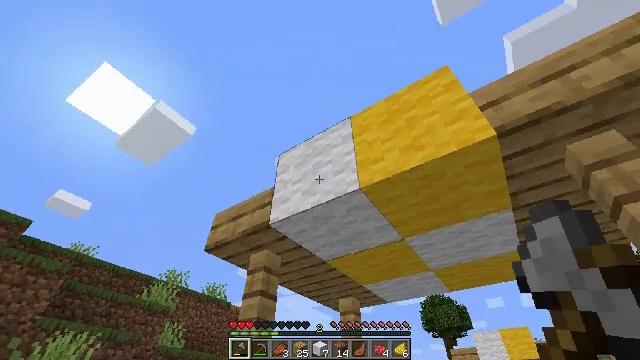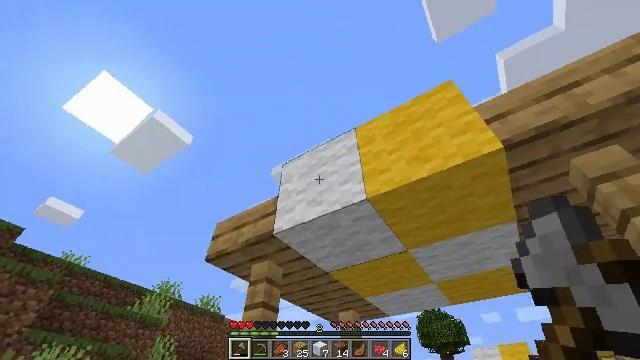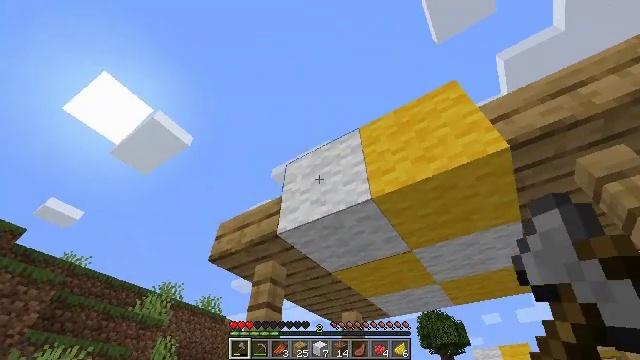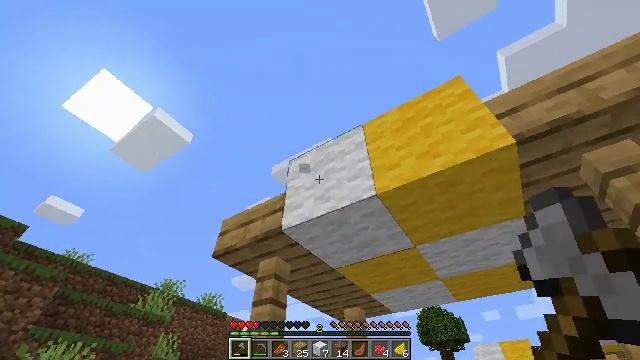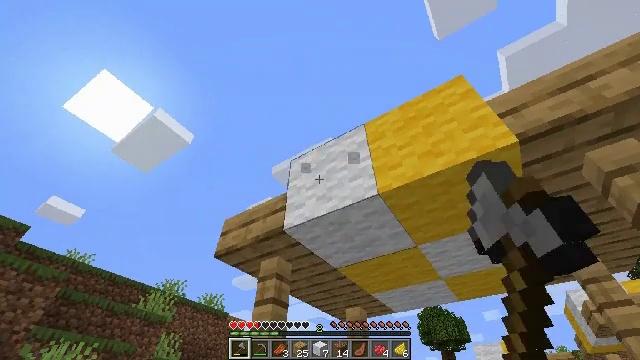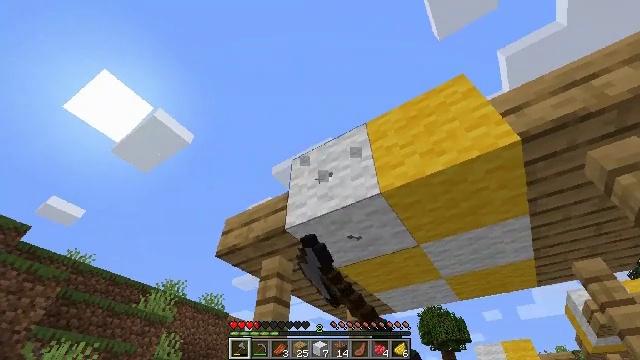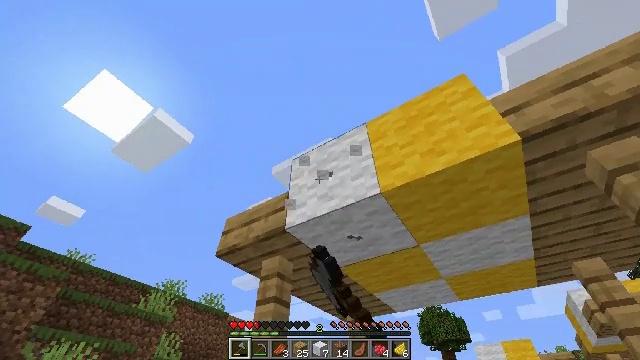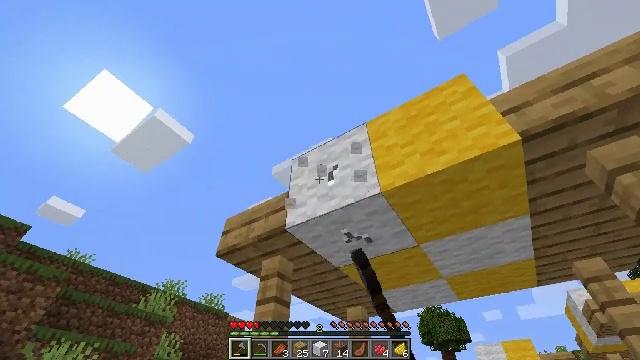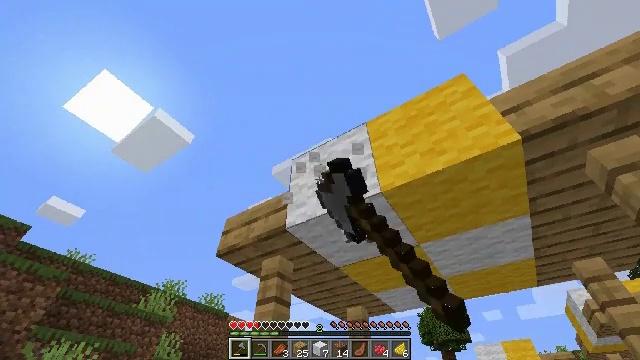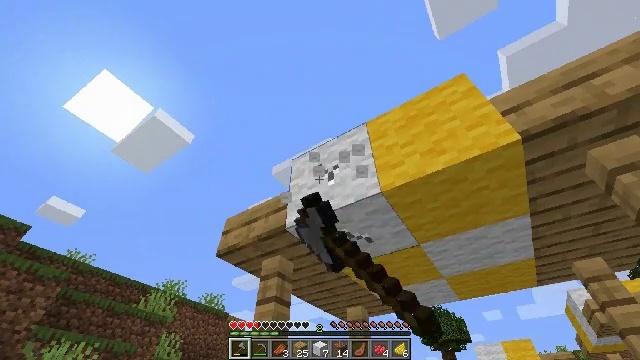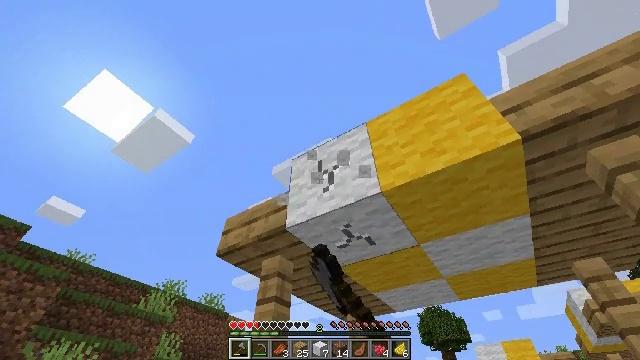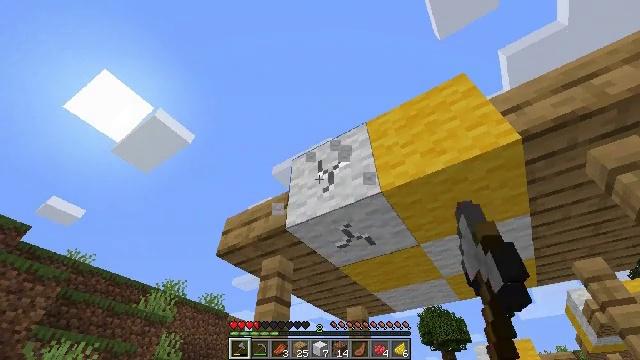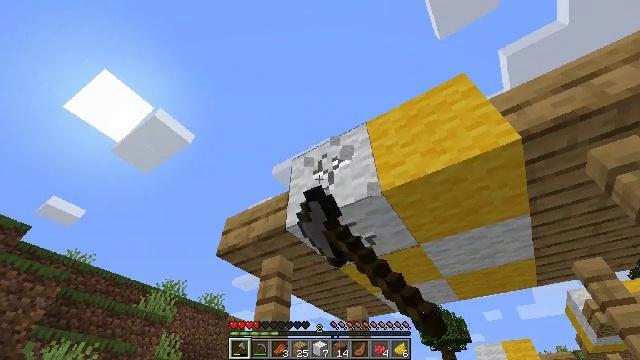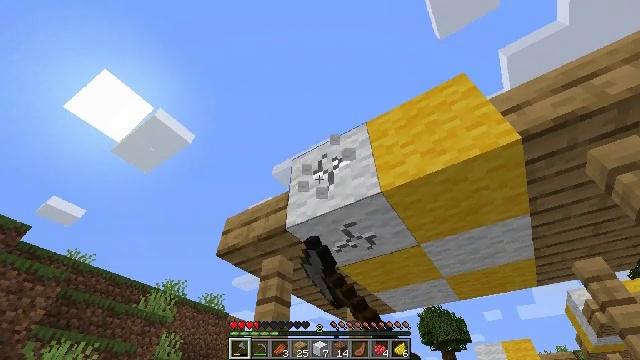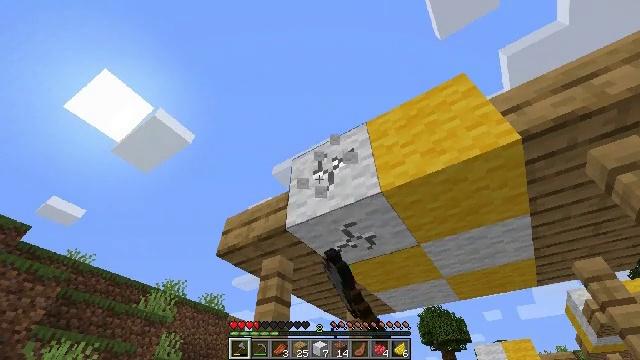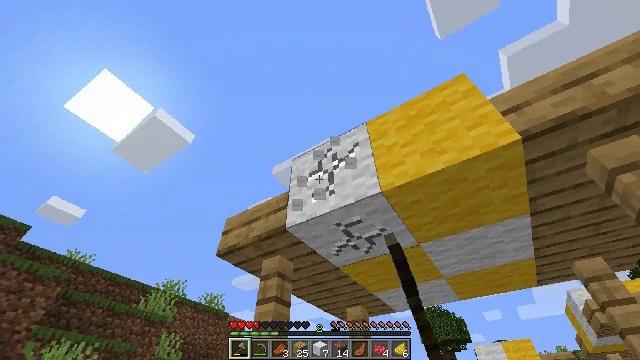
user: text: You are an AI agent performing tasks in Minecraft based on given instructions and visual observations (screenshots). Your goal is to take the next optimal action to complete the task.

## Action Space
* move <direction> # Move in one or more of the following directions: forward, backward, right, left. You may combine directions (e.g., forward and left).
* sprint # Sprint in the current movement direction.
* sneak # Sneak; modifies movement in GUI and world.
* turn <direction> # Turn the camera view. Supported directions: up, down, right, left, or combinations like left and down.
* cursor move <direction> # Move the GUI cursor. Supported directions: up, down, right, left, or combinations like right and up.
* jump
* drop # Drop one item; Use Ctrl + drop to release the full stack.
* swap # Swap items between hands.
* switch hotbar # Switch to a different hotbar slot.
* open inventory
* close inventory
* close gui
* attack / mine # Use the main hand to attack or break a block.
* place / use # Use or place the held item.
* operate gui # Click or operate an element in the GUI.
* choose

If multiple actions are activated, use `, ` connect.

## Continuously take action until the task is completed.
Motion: motion action
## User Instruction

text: Mine the white wool block.
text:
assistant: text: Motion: turn right and up
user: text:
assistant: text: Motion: no_op
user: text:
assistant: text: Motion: attack / mine
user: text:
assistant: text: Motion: attack / mine
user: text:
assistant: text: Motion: attack / mine
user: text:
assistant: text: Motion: attack / mine
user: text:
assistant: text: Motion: attack / mine
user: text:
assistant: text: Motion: attack / mine
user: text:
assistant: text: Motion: attack / mine
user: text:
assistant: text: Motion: attack / mine
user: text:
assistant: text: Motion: attack / mine
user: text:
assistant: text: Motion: attack / mine
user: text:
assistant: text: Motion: attack / mine
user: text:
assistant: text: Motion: attack / mine
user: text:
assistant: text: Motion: attack / mine
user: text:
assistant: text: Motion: attack / mine
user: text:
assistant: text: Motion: attack / mine
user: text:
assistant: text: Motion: attack / mine
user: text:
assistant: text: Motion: attack / mine
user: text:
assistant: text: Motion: attack / mine
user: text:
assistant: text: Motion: attack / mine
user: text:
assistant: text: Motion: attack / mine
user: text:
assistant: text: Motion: attack / mine
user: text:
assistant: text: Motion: attack / mine
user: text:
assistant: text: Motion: attack / mine
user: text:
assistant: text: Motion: attack / mine
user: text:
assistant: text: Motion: attack / mine
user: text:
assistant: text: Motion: attack / mine
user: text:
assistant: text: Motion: attack / mine
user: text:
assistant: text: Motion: attack / mine